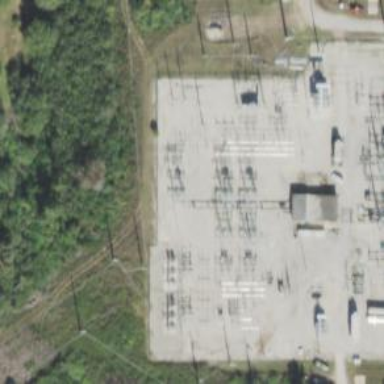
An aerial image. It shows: Switch for power supply.